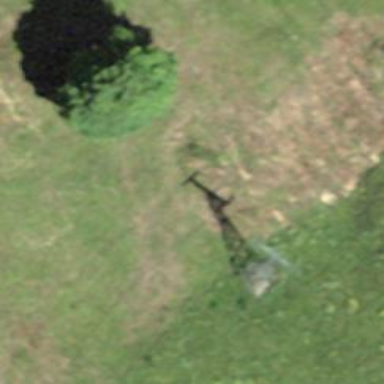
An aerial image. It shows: Pylon for aerialway.